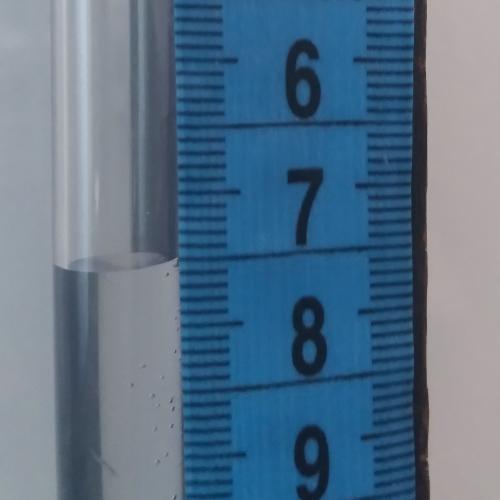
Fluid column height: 7.5 cm